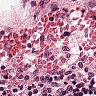
Metastatic tissue present: no